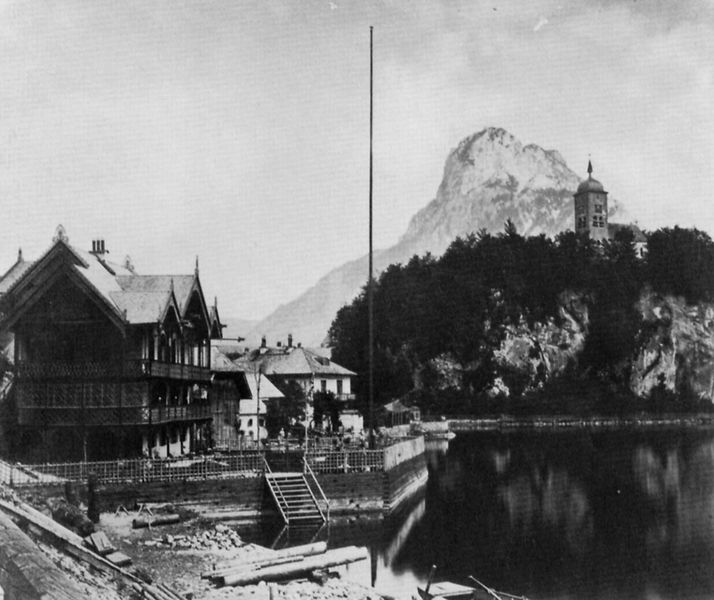
Titel: Am Traunsee
Künstler: Victor Angerer
Standort: Leverkusen
Institution: Foto-Historama
Schlagwörter: berg, felsen, gestein, himmel, wasser, weiß, wolken, baumstämme, bäume, kirchturm, landschaft, see, ufer, fenster, grau, hintergrund, holz, schwarz, straße, anlage, dach, gebäude, haus, schloss, weg, zaun, architektur, spitze, stein, steine, häuser, natur, spiegelung, gatter, gewässer, kirche, wald, anhöhe, boot, turm, bewölkt, balkon, terrasse, strand, ansicht, spiegelbild, mast, russland, fels, gebirge, gipfel, gletscher, dorf, dächer, giebel, mauer, geröll, steinmauer, kai, kaimauer, kuppel, böschung, tannen, leiter, steg, stämme, treppe, hotel, reflexe, balken, geländer, stufen, lichtreflexe, balkone, unscharf, foto, fotografie, photographie, ebbe, burg, balustrade, alpen, berggipfel, schweiz, schwarzweiß, photo, villa, landhaus, fachwerk, stange, vordach, stockwerke, aufnahme, hölzer, ufermauer, fahnenstange, satteldach, uferstraße, uferweg, kippel, tiefgang, titisee